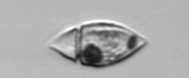
Label: Amphidinium